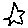
Label: star